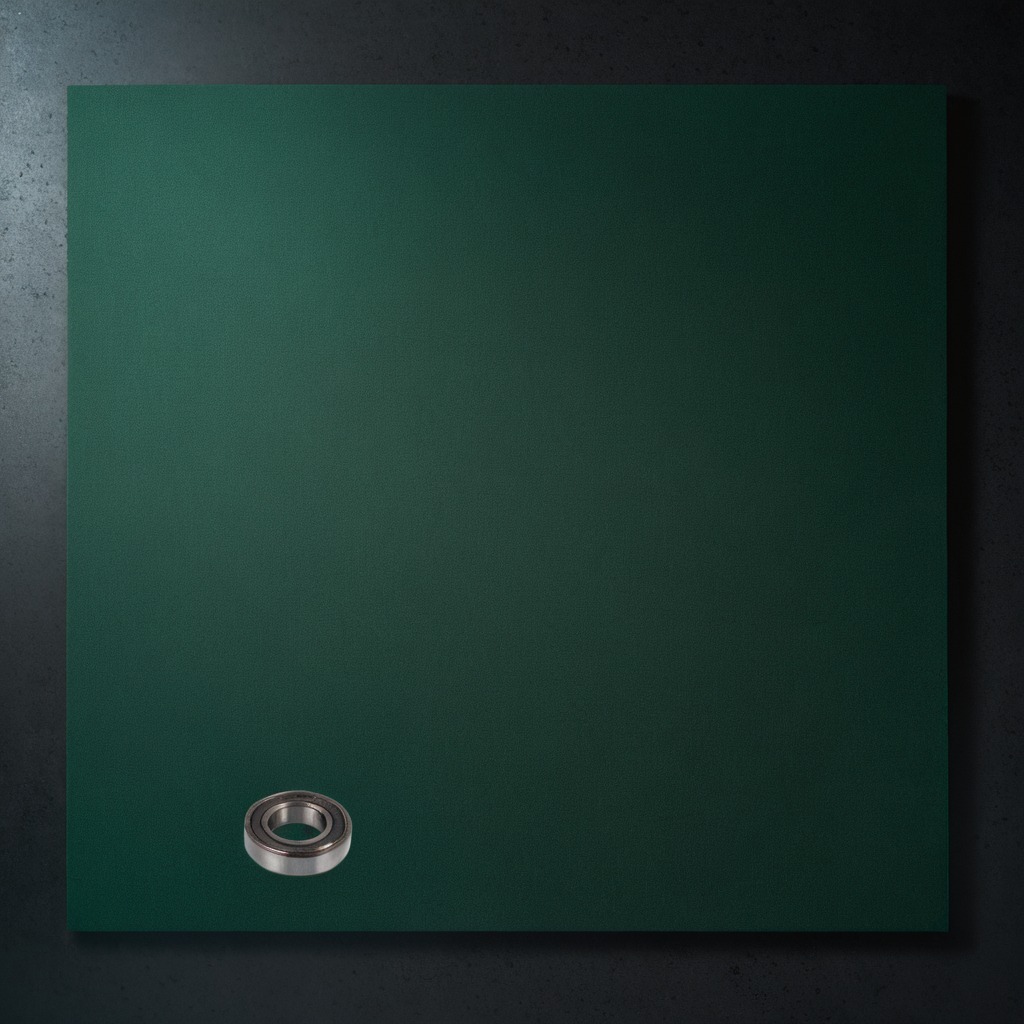
A metal ball bearing is lying on the clean granite tabletop.